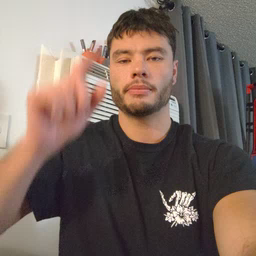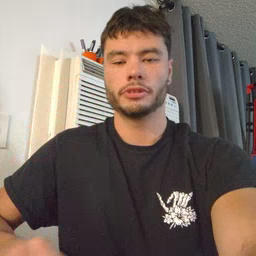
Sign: stairs